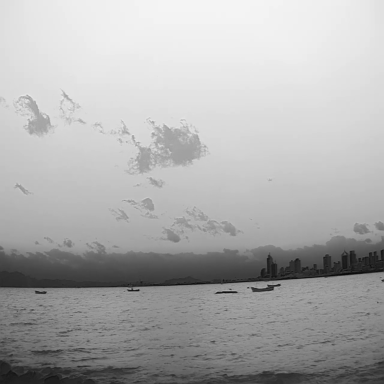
There are five bulk_carriers in the infrared image.